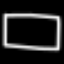
Label: square